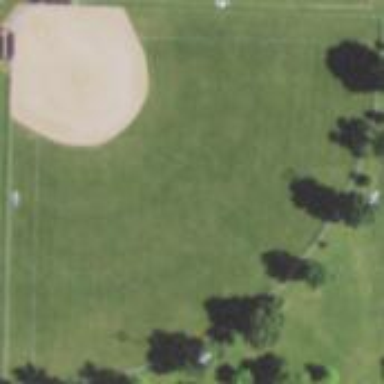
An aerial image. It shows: Baseball pitch for leisure land.